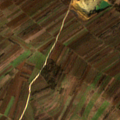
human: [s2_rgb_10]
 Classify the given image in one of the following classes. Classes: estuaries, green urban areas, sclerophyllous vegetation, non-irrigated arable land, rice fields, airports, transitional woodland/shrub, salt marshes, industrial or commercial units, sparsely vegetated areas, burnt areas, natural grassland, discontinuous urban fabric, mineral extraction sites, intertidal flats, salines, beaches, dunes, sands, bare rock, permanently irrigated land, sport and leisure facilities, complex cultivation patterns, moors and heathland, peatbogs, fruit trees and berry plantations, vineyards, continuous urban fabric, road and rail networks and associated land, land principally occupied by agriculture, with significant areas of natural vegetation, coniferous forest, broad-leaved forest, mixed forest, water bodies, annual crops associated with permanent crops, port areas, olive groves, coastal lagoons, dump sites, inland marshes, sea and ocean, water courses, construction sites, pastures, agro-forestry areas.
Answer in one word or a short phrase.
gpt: vineyards, fruit trees and berry plantations, complex cultivation patterns